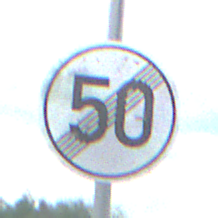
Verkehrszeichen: EndeGeschwindigkeit50
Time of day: MorningAfternoon
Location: Outdoor (Nature)
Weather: PartlyCloudy
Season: NotSpecified
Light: Natural